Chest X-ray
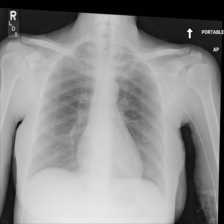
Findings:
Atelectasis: negative
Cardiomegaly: negative
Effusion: negative
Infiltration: negative
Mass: negative
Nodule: negative
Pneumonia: negative
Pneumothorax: negative
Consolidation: negative
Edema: negative
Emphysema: negative
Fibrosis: negative
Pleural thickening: negative
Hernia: negative